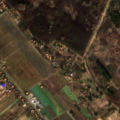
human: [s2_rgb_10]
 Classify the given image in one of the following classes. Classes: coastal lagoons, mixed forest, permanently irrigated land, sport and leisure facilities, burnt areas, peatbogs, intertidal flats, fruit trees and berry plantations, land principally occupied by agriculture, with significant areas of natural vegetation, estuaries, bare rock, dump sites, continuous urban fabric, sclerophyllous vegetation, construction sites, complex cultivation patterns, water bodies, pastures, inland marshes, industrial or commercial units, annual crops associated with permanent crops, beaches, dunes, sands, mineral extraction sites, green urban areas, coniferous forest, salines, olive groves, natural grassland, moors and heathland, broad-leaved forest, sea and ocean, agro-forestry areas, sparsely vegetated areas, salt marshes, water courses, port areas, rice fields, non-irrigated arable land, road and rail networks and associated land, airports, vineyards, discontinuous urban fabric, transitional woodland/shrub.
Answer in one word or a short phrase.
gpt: discontinuous urban fabric, non-irrigated arable land, complex cultivation patterns, broad-leaved forest, mixed forest, transitional woodland/shrub